Field crop: maize
Growth stage: 2
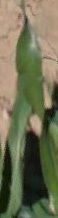
Species: maize